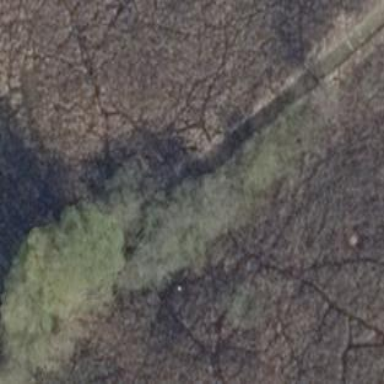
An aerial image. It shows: Area covered in scrub vegetation.